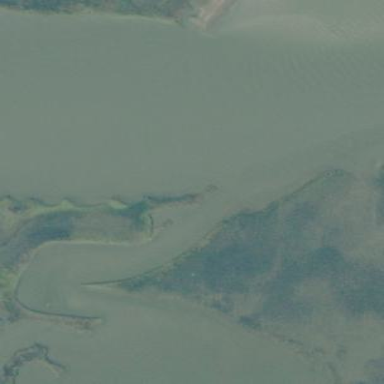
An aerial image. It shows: Wetland area.